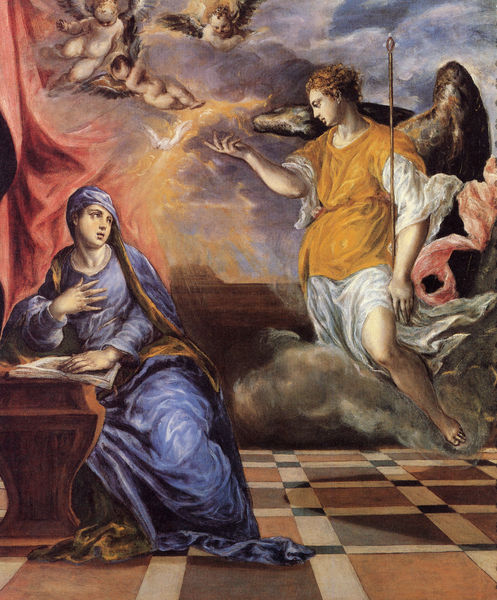
Titel: Die Verkündigung
Künstler: El Greco
Standort: Florenz
Institution: Sammlung Contini Bonacossi
Schlagwörter: blau, feuer, flügel, fuß, gemälde, gott, hand, haut, himmel, lendenschurz, nackt, schatten, umhang, vogel, weiß, wolken, gelb, ocker, sitzen, bewegung, braun, brust, finger, frau, grau, haar, hell, kariert, kleid, licht, marmor, männer, orange, raum, schwarz, tisch, zimmer, blick, rot, tuch, wolke, beige, haube, karo, malerei, muster, ornament, rock, architektur, barock, bibel, blass, falten, gesicht, halten, kleidung, lang, rembrandt, stein, taube, ärmel, bild, hals, hände, schauen, vorhang, wind, brüstung, rauch, sonne, boden, gewand, gold, haare, mantel, sitzend, stoff, tücher, gewänder, locken, renaissance, rokoko, rosa, fliegen, stock, engel, engelchen, putte, putto, bein, papier, enge, perspektive, stab, farbe, lila, baby, bank, schemel, angst, luft, dick, falte, kopftuch, lesen, draperie, knie, zeigen, braune haare, leuchten, oben, fussboden, karos, erschrecken, flamme, buch, religion, flammen, geld, schweben, zentralperspektive, fliesen, furcht, schrecken, angel, kachel, kacheln, gebet, lilie, altar, pult, intarsien, quadrate, gestus, christus, jesus, schreiben, blauer himmel, blitz, götter, dramatisch, struktur, andacht, empfang, erscheinung, heiliger, herz, marmorboden, fließen, geln, putten, maria, gloriole, heiland, tunika, erzengel, putti, el greco, glühen, brau, quadrat, ikone, primärfarben, heimsuchung, purpur, aureole, zepter, verkündigung, michael, geburt, geist, botschaft, unschuld, grundfarben, schreck, kontast, überrascht, heiligenschien, wenden, glorie, heiliger geist, gabriel, puten, erschrocken, verkündung, heerscharen, empfängnis, heiliggeisttaube, betlehem, greco, blues kleid, chubito, erzendgel, gewanf, haqnd, kesen, michale, nazareth, senden, unbeflckt, unbefleckt, uriel, überascht, überscht, blaues kleid, itailen, schwegen, komplimentär, komplimentärkontrast, gabriele, engell, blaues gewand, kachel-boden, hand an der brust, engel mit stab, felf im hintergrund, bariel, verkü+ndigung, fl+gel, rembranst, komlimentär, pultbuch